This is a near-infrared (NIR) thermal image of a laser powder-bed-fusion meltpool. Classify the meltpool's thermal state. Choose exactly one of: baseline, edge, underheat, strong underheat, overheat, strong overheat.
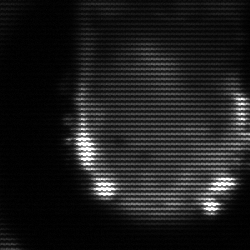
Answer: baseline